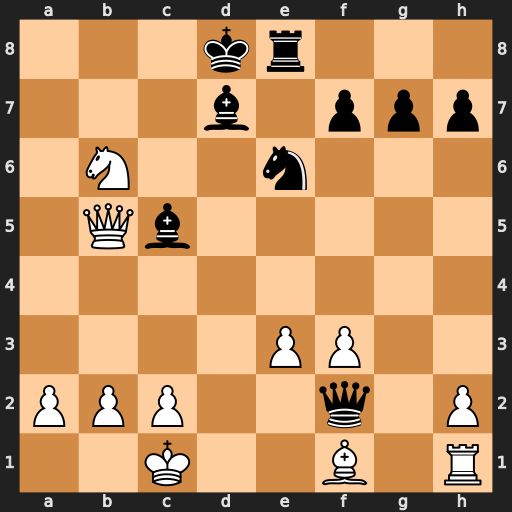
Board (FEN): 3kr3/3b1ppp/1N2n3/1Qb5/8/4PP2/PPP2q1P/2K2B1R
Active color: w
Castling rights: -
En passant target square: -
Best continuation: Qxd7#